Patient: sex F, age 61
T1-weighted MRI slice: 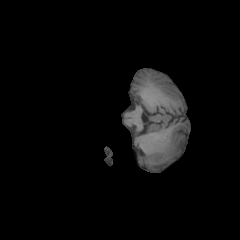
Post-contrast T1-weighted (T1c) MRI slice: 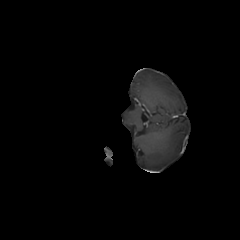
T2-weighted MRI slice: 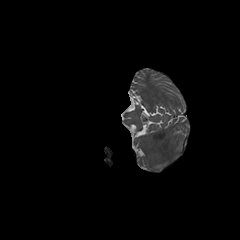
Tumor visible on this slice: no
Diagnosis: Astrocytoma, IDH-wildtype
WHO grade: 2